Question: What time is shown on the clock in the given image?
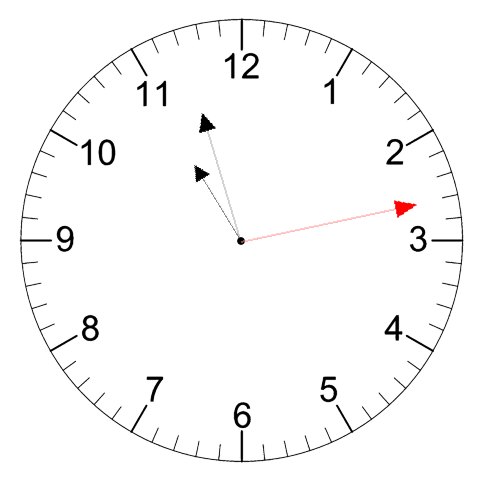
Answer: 10:57:13